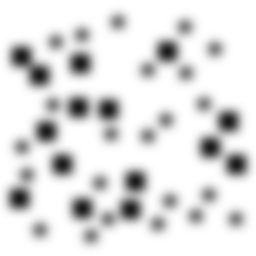
Squares: 15
Triangles: 0
Stars: 23
Total shapes: 38